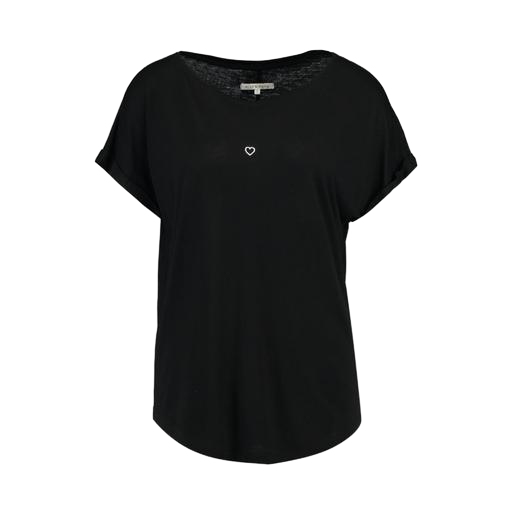
black plus size printed t-shirt only macy, black relaxed fit t-shirt, black curved hem t-shirt, white background